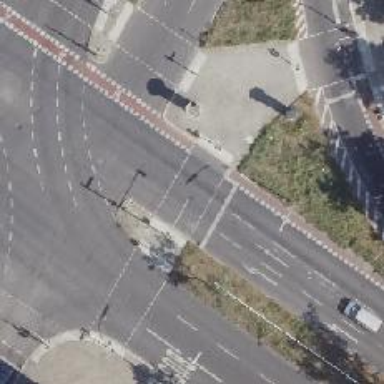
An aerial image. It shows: Crossing with traffic signals.